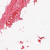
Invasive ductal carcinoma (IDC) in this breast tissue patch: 0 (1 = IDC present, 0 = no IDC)